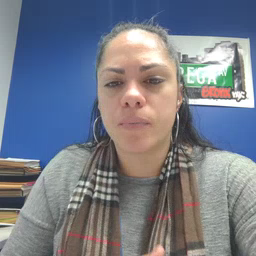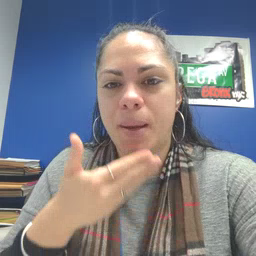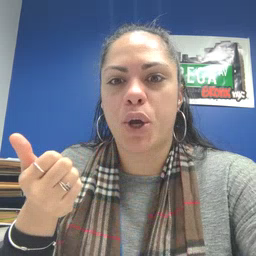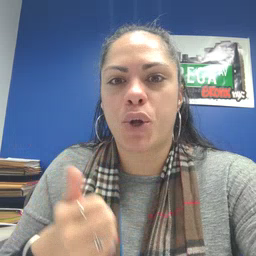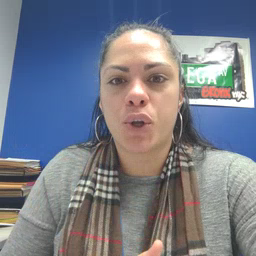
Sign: better